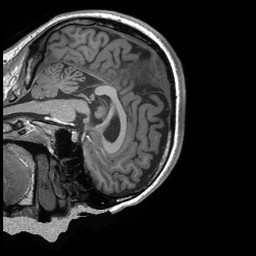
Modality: T1w
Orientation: sagittal
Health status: ill
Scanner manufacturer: siemens
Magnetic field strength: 3 T
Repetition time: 2.3 s
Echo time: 0.00243 s